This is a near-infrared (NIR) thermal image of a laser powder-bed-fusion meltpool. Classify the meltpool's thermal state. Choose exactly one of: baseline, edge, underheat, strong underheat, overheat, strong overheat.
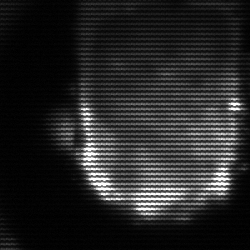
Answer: baseline